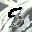
Label: 5